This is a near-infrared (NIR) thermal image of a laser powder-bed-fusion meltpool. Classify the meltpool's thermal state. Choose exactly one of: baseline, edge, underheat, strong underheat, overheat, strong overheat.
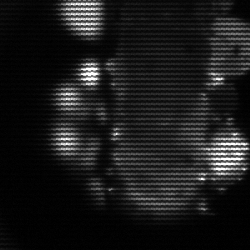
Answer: strong underheat